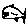
Label: fish